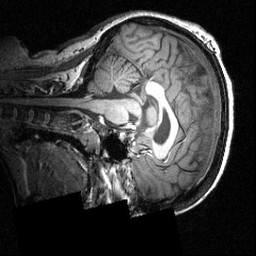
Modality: T1w
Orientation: sagittal
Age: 28
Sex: female
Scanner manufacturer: siemens
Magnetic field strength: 3.951 T
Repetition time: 1.5 s
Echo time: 0.00335 s